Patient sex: M
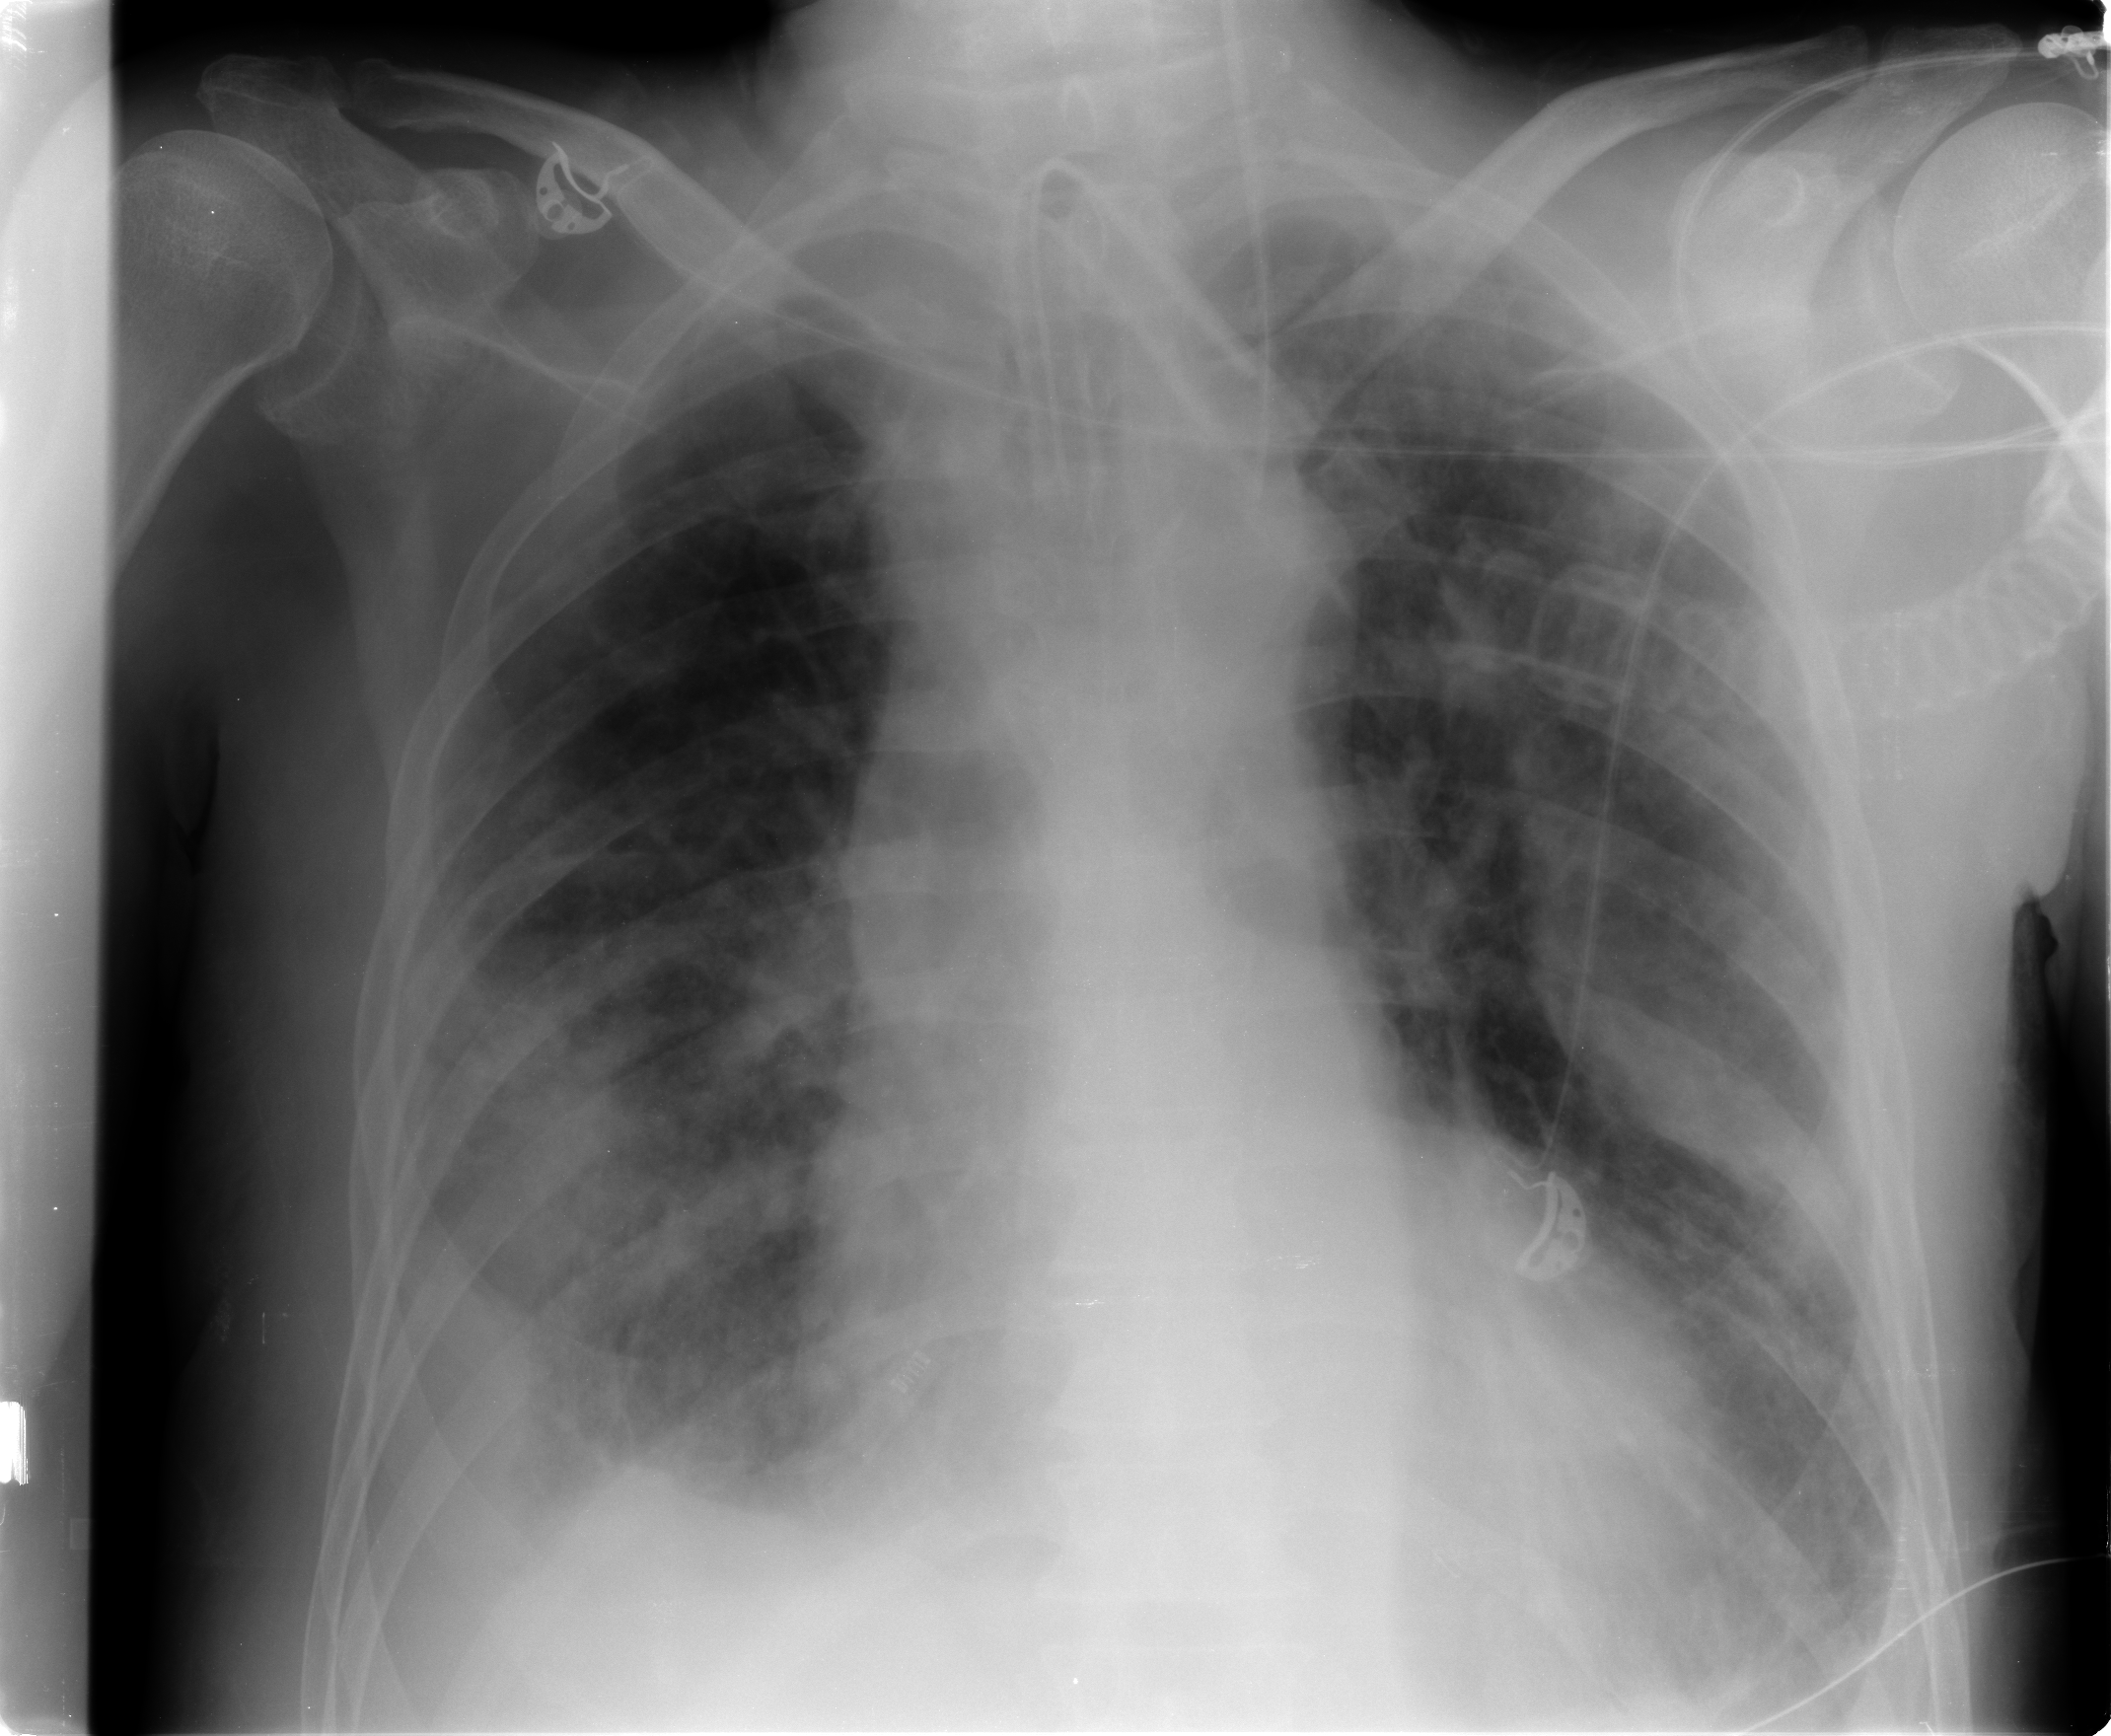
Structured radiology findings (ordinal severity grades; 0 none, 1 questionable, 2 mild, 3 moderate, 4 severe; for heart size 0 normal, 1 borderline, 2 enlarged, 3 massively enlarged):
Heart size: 2
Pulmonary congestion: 3
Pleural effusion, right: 3
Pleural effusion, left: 2
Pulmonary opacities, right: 2
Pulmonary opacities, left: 2
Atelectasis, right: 2
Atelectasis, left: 2